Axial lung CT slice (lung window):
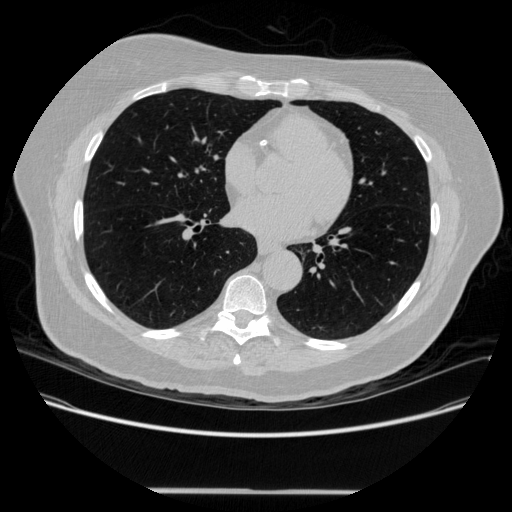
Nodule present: no